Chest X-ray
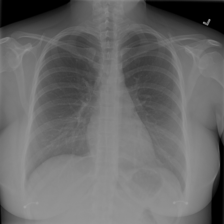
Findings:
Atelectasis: negative
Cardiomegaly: negative
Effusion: negative
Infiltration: negative
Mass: negative
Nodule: negative
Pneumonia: negative
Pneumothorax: negative
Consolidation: negative
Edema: negative
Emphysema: negative
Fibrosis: negative
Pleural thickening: negative
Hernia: negative